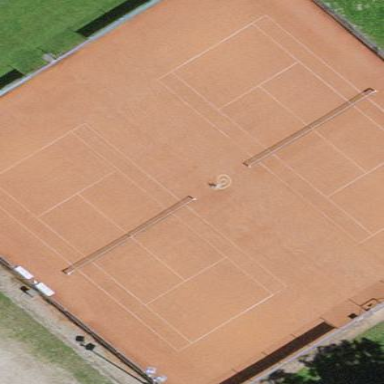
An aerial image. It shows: Clay tennis court on pitch.